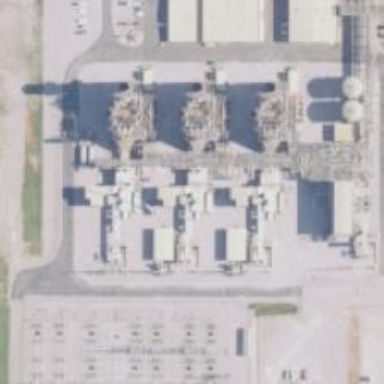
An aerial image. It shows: Gas-powered generator of combined cycle type.